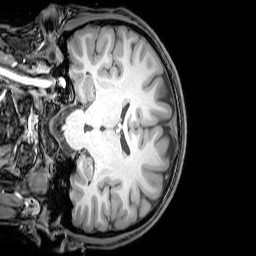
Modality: T1w
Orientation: coronal
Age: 20
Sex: male
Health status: healthy
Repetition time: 0.081 s
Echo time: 0.037 s